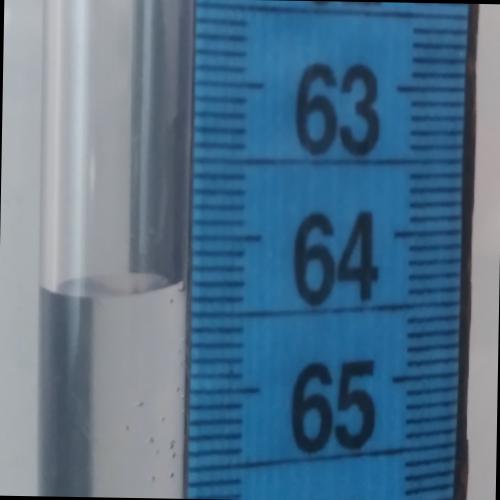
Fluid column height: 64.3 cm